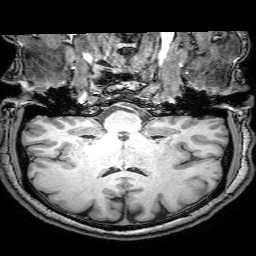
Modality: T1w
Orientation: sagittal
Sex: male
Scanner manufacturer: philips
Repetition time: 0.008247 s
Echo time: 0.00378 s